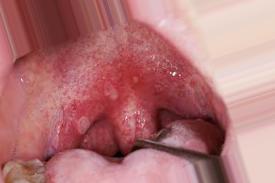
Condition: Mouth Ulcer